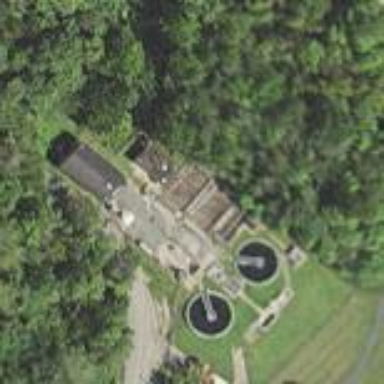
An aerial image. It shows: Wastewater plant.